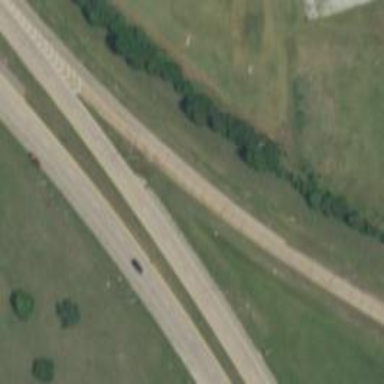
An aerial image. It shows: Trunk highway.